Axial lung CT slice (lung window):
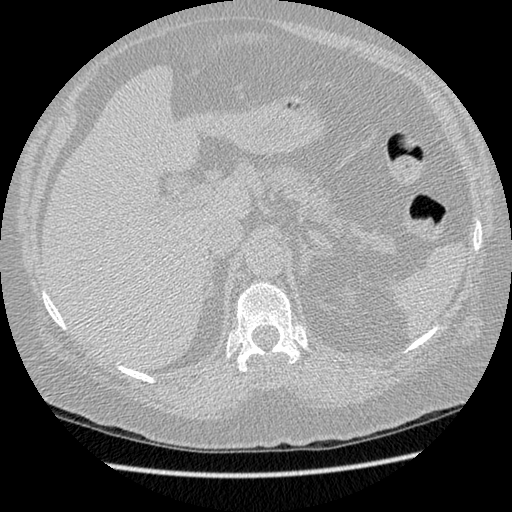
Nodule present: no